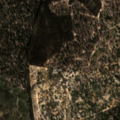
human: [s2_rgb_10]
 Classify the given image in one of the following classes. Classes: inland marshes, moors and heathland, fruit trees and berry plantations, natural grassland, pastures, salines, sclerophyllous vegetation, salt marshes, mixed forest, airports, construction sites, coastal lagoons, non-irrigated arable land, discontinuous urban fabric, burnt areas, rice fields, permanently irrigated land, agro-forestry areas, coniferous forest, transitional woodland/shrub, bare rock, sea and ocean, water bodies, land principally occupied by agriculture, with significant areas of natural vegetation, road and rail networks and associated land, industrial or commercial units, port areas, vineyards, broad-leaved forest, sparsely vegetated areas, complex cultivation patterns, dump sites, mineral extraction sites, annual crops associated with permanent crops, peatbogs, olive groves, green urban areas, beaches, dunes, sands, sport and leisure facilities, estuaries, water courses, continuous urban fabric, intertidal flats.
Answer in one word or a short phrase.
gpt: agro-forestry areas, broad-leaved forest, mixed forest, transitional woodland/shrub